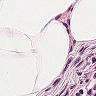
Metastatic tissue present: no